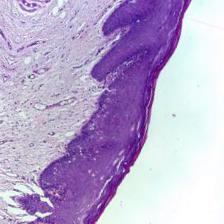
Diagnosis: Normal